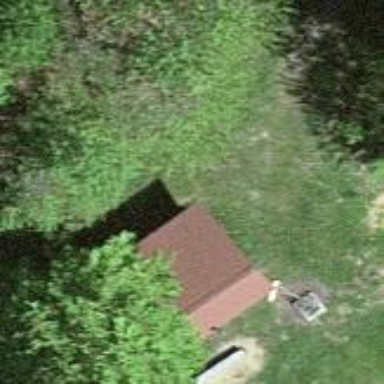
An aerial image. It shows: Building serving as picnic shelter.